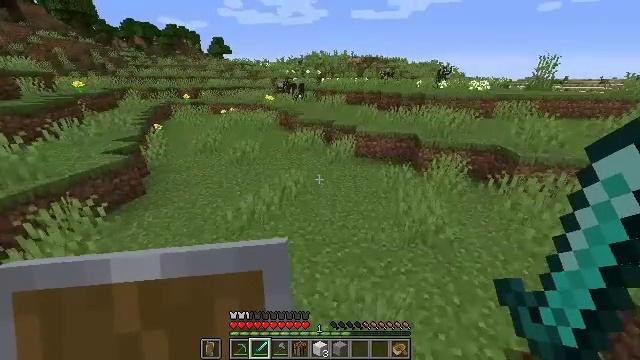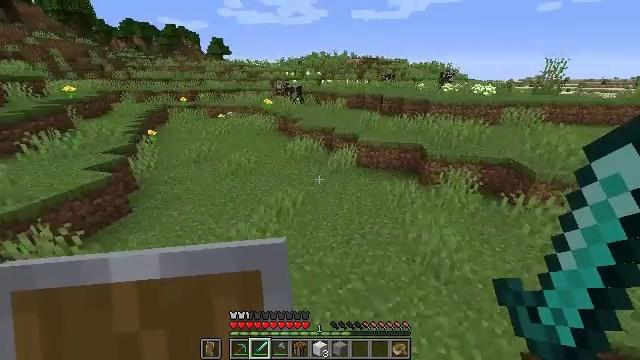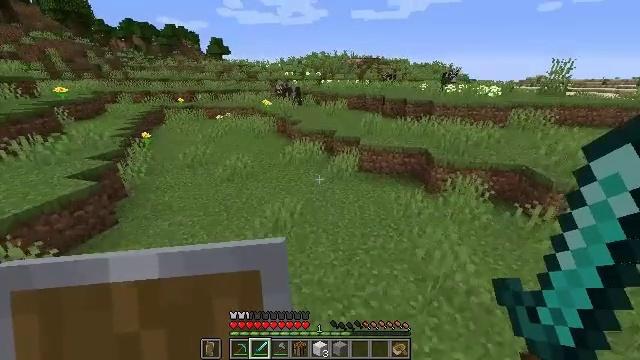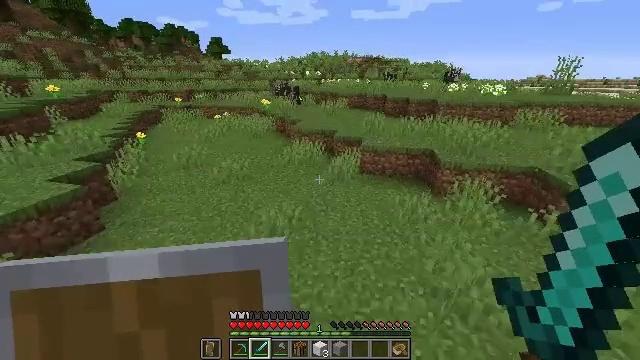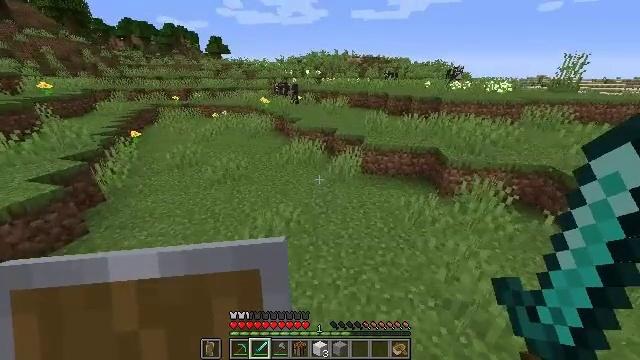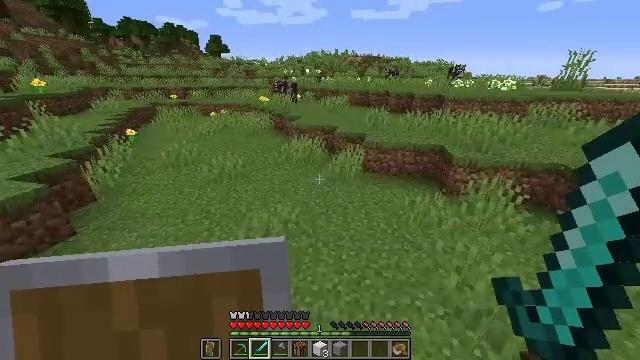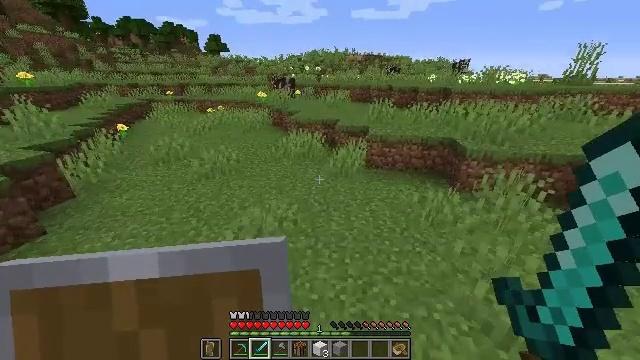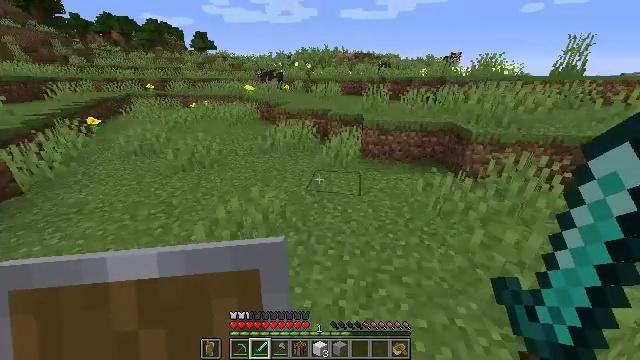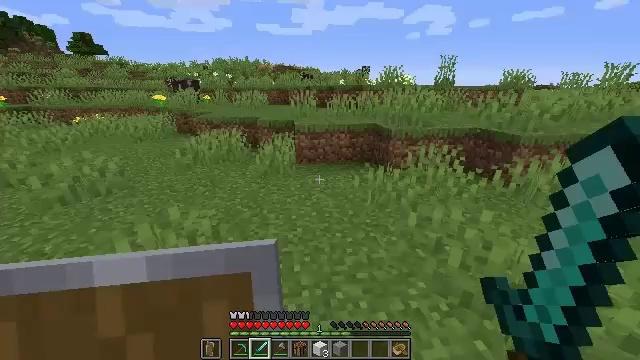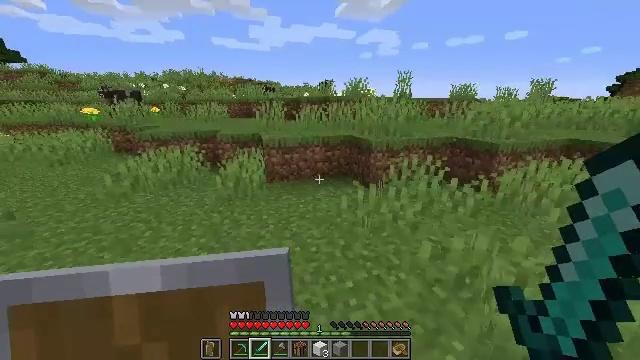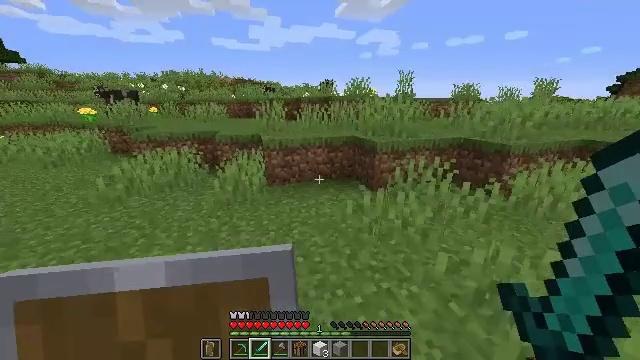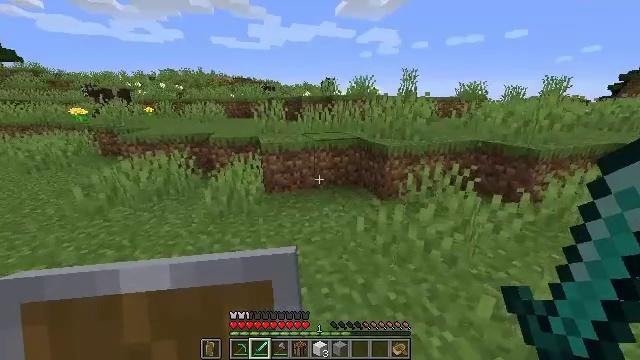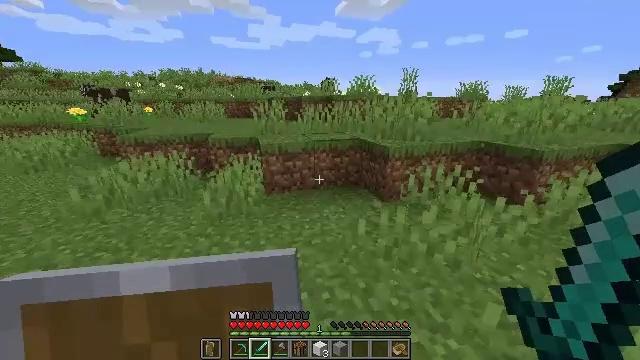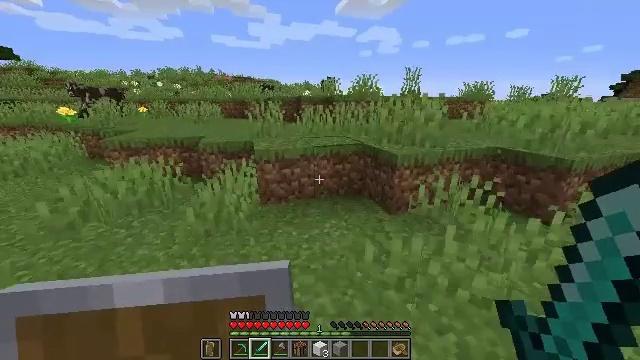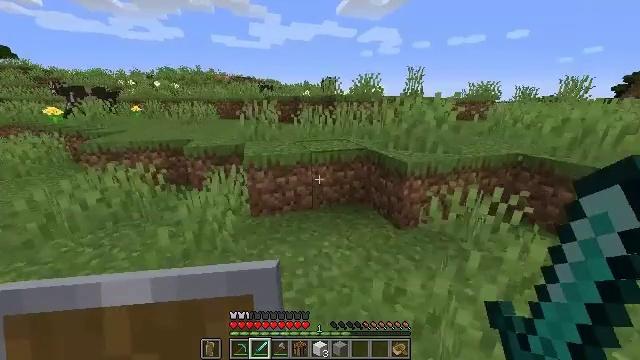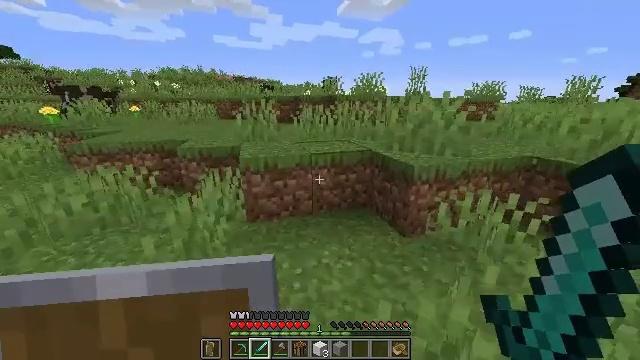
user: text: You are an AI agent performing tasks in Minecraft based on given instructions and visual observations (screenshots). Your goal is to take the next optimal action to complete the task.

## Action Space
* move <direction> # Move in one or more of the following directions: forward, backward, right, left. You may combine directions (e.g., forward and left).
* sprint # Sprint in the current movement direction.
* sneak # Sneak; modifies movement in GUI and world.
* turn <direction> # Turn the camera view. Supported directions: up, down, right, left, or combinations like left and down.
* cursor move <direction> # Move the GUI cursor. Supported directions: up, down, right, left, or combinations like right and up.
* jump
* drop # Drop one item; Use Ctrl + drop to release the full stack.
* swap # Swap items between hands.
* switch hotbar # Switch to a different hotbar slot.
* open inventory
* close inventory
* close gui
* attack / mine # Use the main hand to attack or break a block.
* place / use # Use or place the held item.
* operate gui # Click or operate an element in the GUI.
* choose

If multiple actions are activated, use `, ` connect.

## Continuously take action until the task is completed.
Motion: motion action
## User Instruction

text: Hunt a cow.
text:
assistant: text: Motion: move forward, jump
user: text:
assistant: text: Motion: move forward, jump
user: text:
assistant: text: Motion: move forward, jump
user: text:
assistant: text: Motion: move forward, jump
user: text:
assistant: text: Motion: move forward
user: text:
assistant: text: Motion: move forward
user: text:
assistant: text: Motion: move forward, turn right
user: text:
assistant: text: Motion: move forward, turn right and up
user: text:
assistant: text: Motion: move forward, turn right and up
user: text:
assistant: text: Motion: move forward
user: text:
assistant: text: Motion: move forward
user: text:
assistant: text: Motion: move forward
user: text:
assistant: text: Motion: move forward
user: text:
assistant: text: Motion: move forward
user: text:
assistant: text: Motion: move forward
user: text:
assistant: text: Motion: move forward
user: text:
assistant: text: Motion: move forward, turn left
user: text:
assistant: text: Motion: move forward, turn left, jump
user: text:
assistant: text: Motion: move forward, turn left, jump
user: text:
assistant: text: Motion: move forward, turn left, jump
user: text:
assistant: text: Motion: move forward, jump
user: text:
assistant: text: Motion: move forward, jump
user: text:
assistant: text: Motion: move forward, jump
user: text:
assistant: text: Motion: move forward, jump
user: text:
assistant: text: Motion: move forward
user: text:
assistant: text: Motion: move forward
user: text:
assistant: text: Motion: move forward
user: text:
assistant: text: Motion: move forward, turn right and up
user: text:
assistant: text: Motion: move forward, turn right and up
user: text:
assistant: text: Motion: move forward, turn right